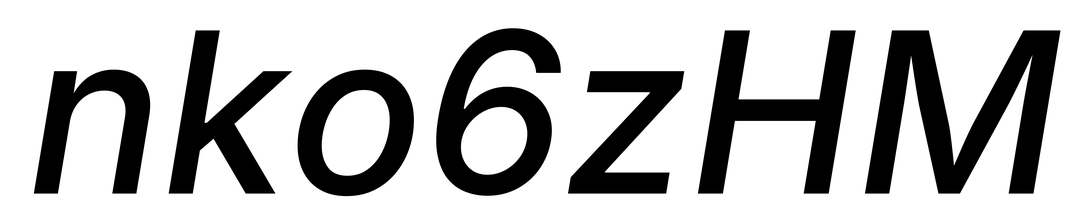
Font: Inter-Italic_Medium_Italic